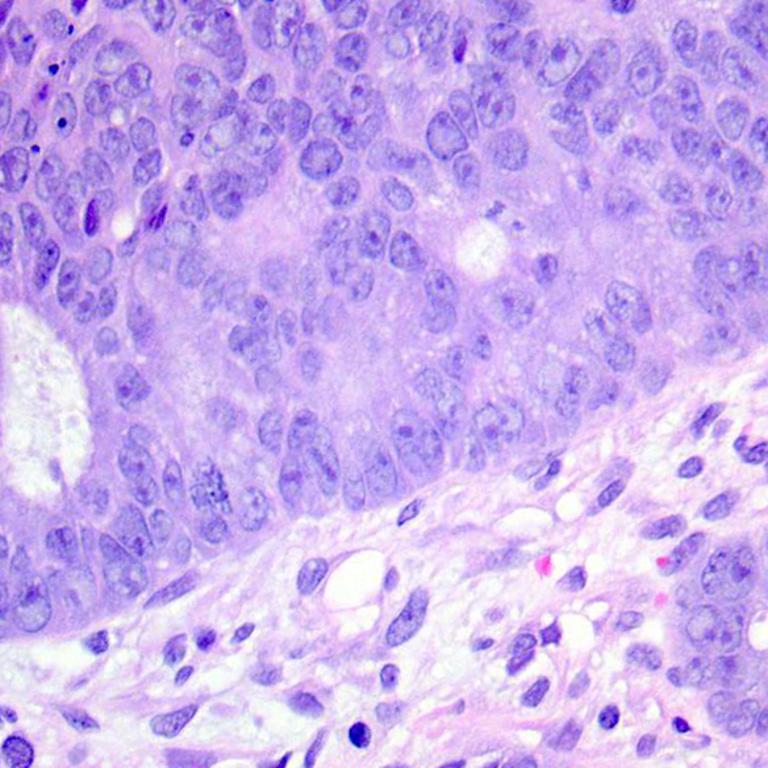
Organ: colon
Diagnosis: adenocarcinomas